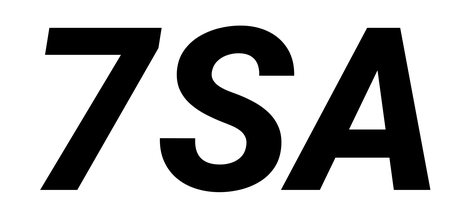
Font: Roboto-Italic_ExtraBold_Italic